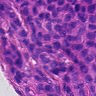
Metastatic tissue present: yes